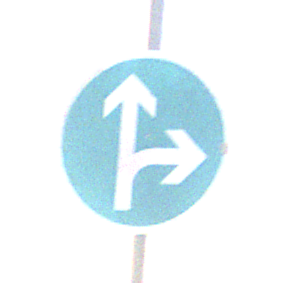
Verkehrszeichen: VorgeschriebeneFahrtrichtungGeradeausOderRechts
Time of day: SunriseSunset
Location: Outdoor (RoadRail)
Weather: PartlyCloudy
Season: NotSpecified
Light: Natural